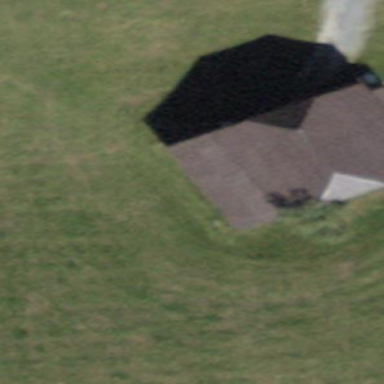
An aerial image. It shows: Rural barn.